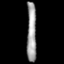
Tissue: skin
Cell type: Epithelial cells
Senescence score: 0.7399
Nuclear area (px): 559
Mean DAPI intensity: 156.839